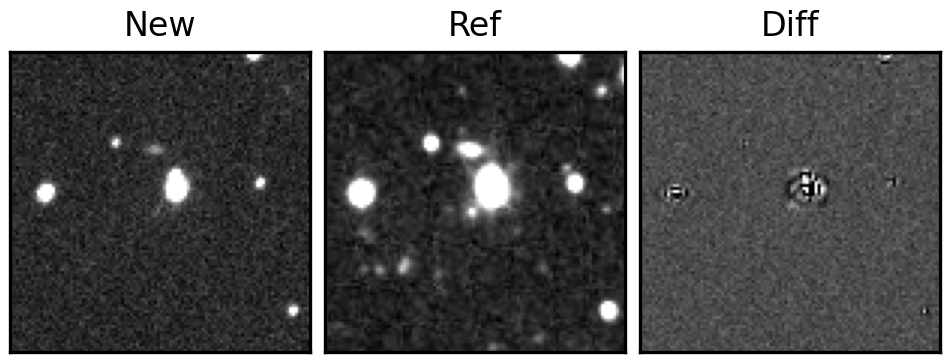
Label: bogus